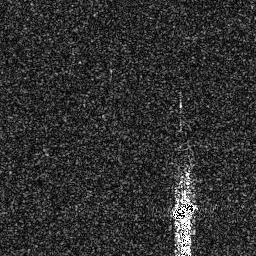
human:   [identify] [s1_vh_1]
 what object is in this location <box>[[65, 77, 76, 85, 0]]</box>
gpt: <ref>1 medium ship at the bottom right</ref>